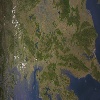
Label: land